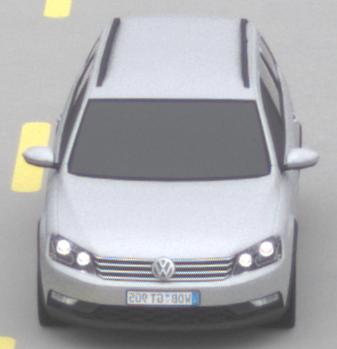
Make: VW
Model: Passat Alltrack 1.8 TSI
Detailed model: Passat (B7) Alltrack
Model produced from: 2012/03
Model produced until: 2013/06
Doors: 5
Color: white
Road condition: dry road
Daytime: midday
Contrast: low contrast